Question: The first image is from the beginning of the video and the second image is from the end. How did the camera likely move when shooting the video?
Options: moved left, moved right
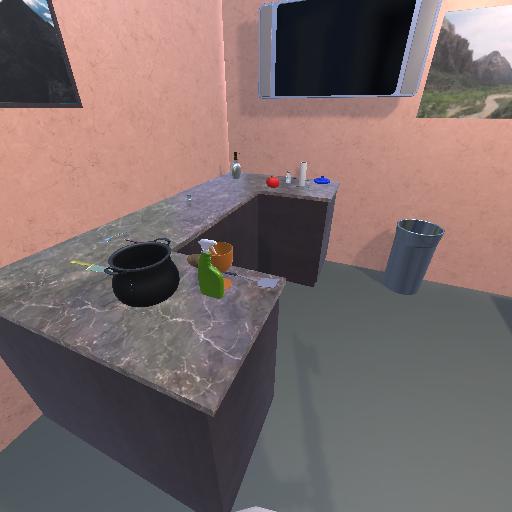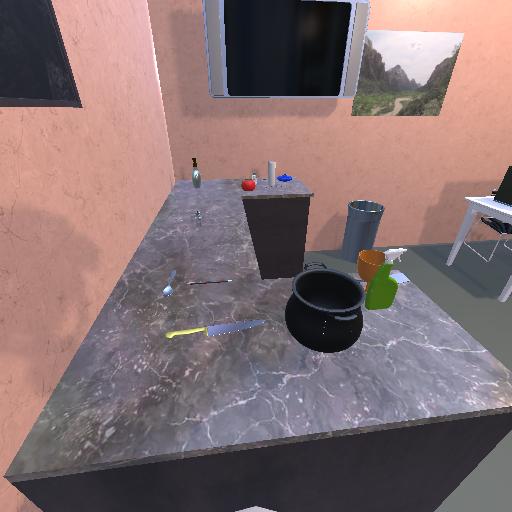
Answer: moved left